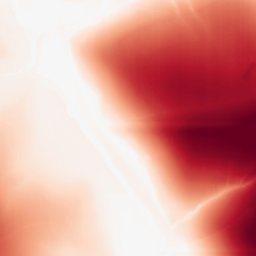
Category: morphological
Decomposition family: rolling_ball
Decomposition parameters: radius: 200
Upsampling method: quintic
Upsampling parameters: scale: 8
Upsampling scale: 8